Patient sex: M
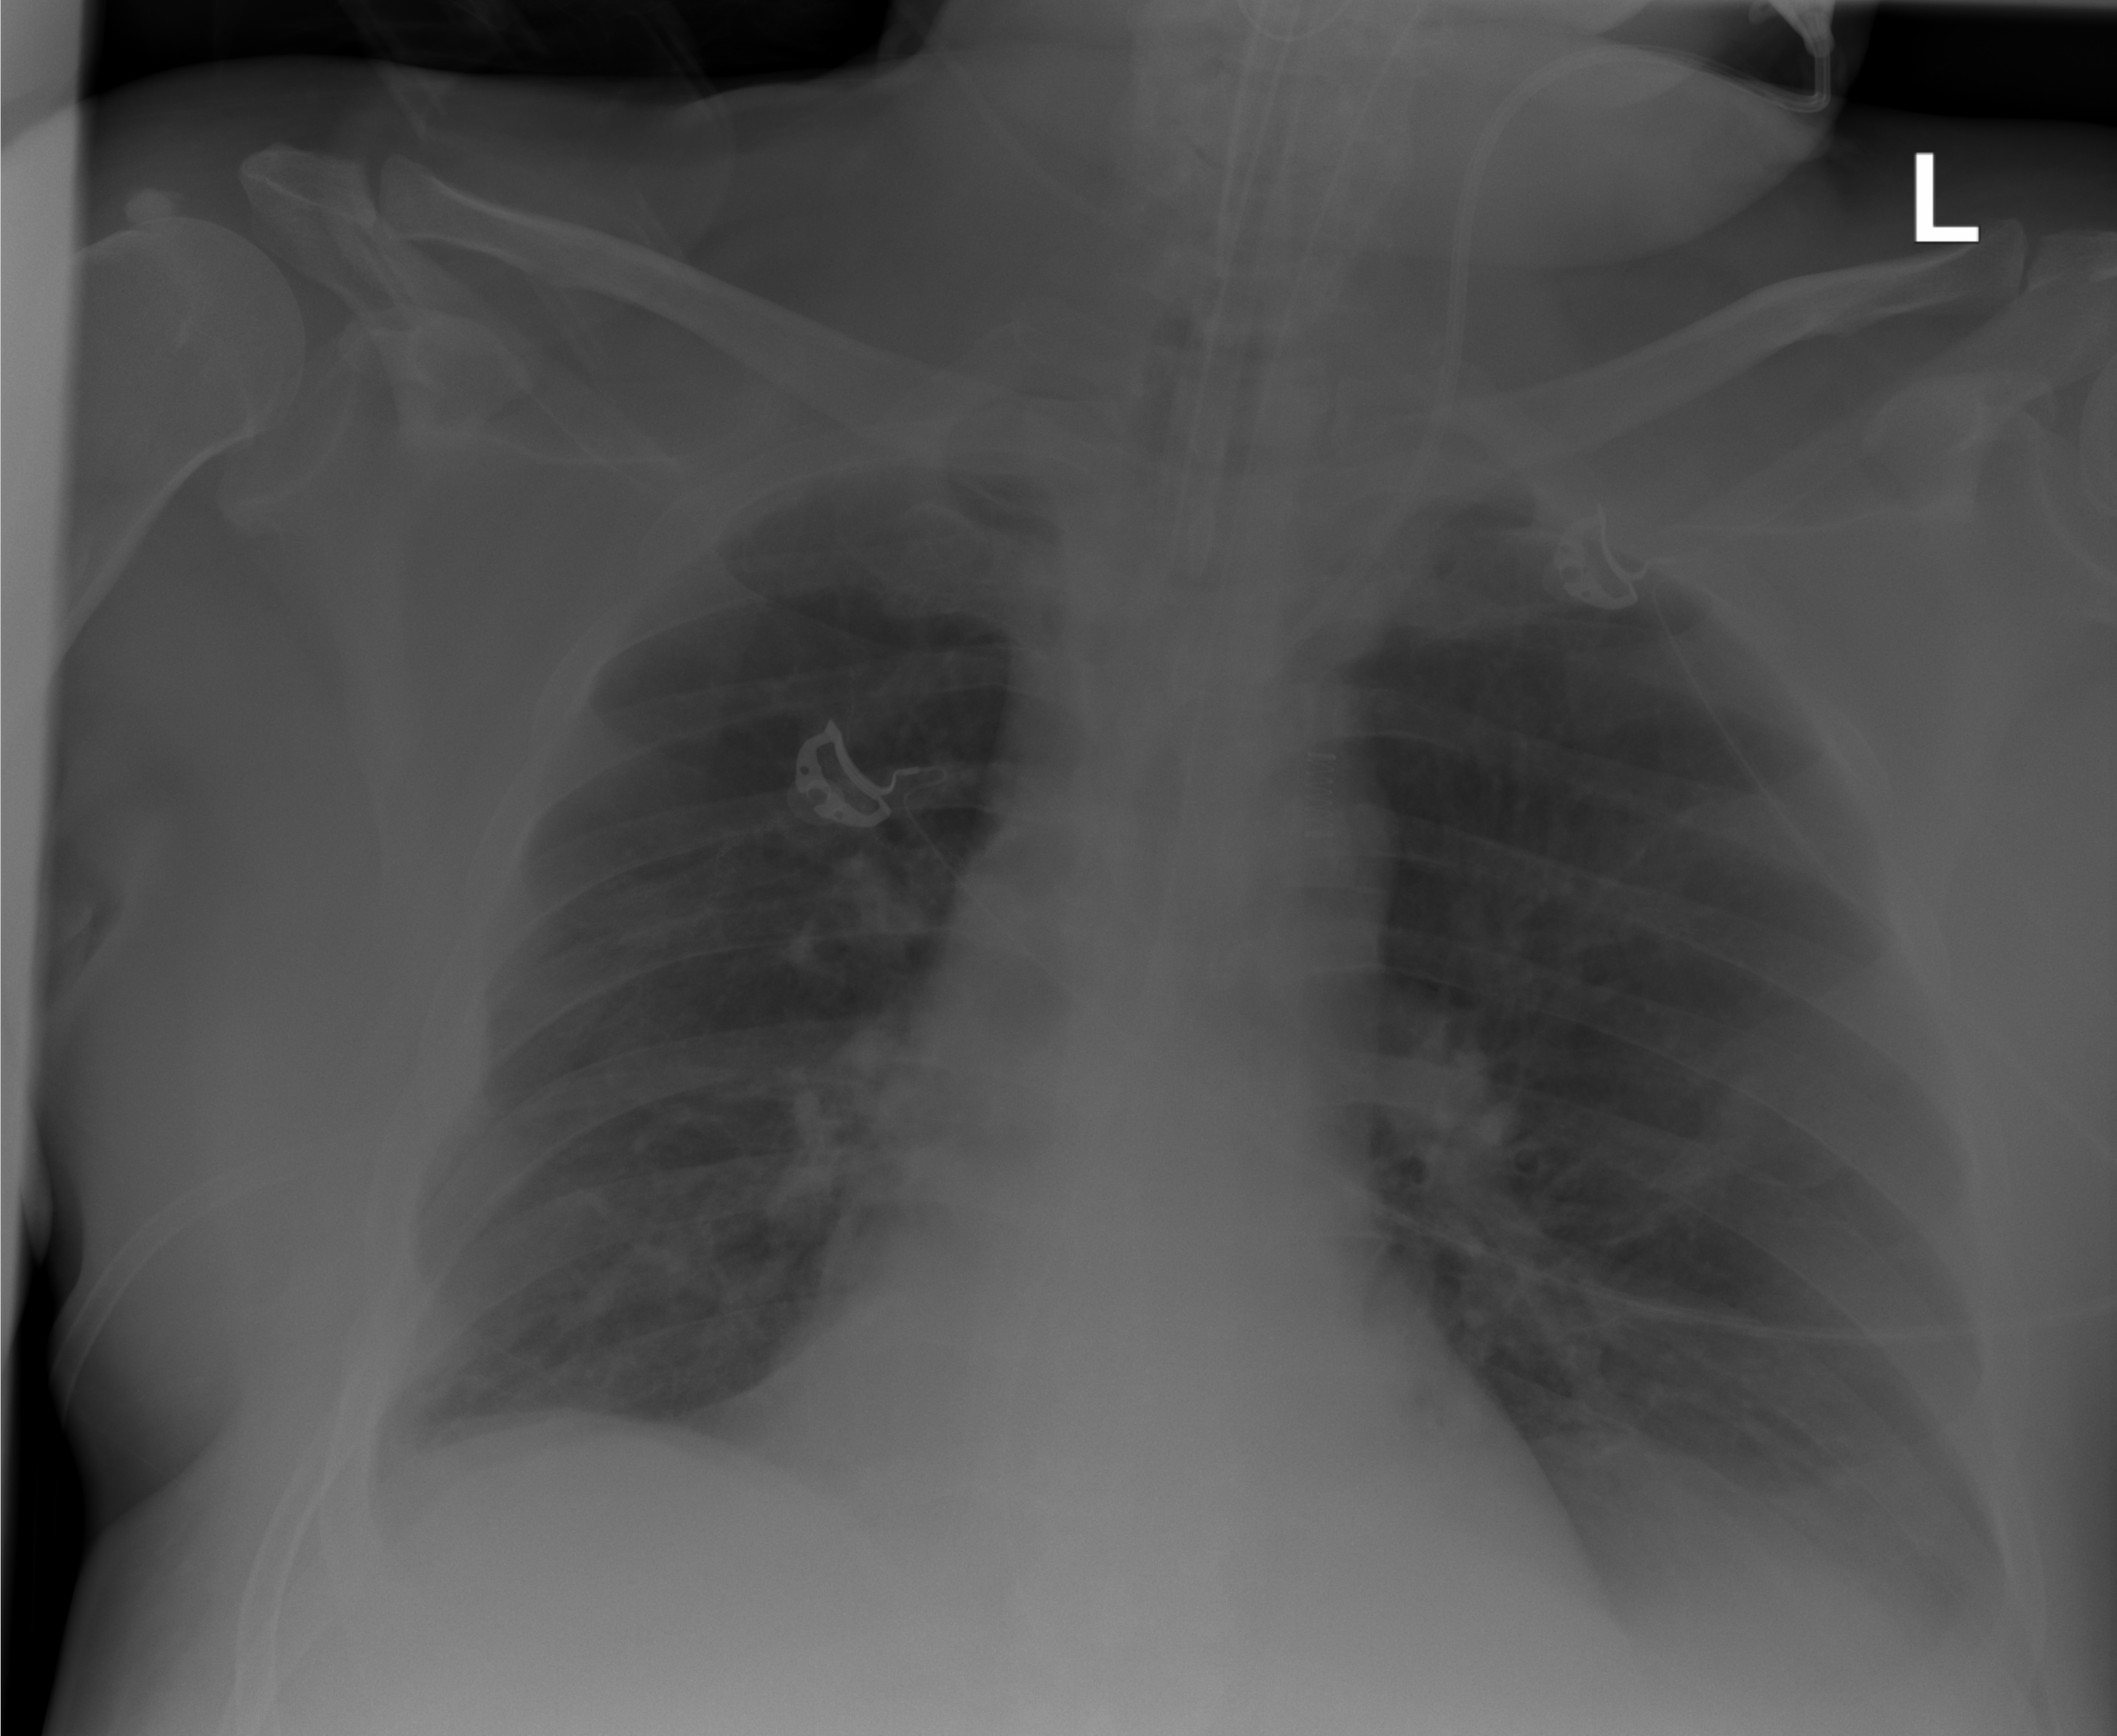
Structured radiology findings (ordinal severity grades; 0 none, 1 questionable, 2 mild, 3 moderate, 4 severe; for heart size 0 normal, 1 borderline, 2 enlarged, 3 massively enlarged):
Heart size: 0
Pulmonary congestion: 2
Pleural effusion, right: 0
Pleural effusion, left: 0
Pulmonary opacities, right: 0
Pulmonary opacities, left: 1
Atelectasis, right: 0
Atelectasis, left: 2